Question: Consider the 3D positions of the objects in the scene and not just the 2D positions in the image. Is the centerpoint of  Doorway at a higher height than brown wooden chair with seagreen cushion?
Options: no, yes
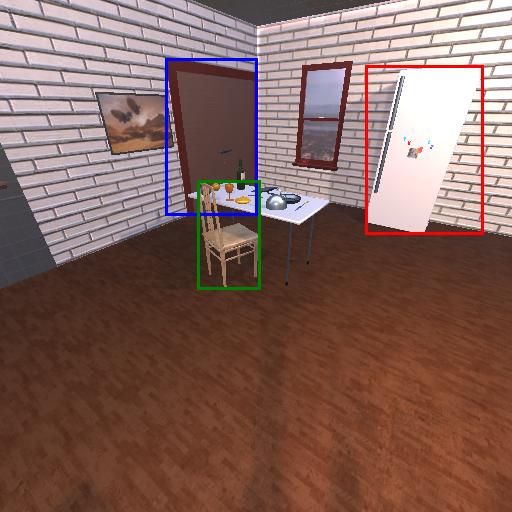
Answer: no